Question: I have been trying to set a custom AlertDialog but was not able to get correctly.
prompt.xml
'''
<?xml version="1.0" encoding="utf-8"?>
<RelativeLayout xmlns:android="http://schemas.android.com/apk/res/android"
android:layout_width="wrap_content"
android:layout_height="wrap_content"
android:background="#ffe3e3"
xmlns:tools="http://schemas.android.com/tools"
tools:ignore="HardcodedText">
<TextView
android:id="@+id/prompttitile"
android:layout_width="fill_parent"
android:layout_height="wrap_content"
android:gravity="center_vertical|left"
android:padding="5dp"
android:text="Error Title Here"
android:textColor="#c50200"
android:textSize="16sp"
android:textStyle="normal"
android:visibility="visible"
/>
<TextView
android:id="@+id/promptmessage"
android:layout_below="@+id/prompttitile"
android:layout_width="fill_parent"
android:layout_height="wrap_content"
android:gravity="center_vertical|center_horizontal"
android:padding="5dp"
android:text="Error Title Here"
android:textColor="#c50200"
android:textSize="16sp"
android:textStyle="normal" />
<LinearLayout
android:orientation="horizontal"
android:layout_width="fill_parent"
android:layout_height="wrap_content"
android:layout_below="@+id/promptmessage"
android:weightSum="2"
android:padding="10dp"
android:background="#333"
>
<Button
android:text="@android:string/no"
android:id="@+id/promptno"
android:layout_width="0sp"
android:layout_weight="1"
android:layout_height="wrap_content"
android:padding="7dp"
android:textColor="@android:color/black"
android:textSize="14sp"
android:textStyle="bold"
android:background="@drawable/button_selector"
android:layout_marginRight="5dp"
android:gravity="center"
/>
<Button
android:text="@android:string/ok"
android:id="@+id/promptok"
android:layout_width="0sp"
android:layout_weight="1"
android:layout_height="wrap_content"
android:padding="7dp"
android:textColor="@android:color/black"
android:textSize="14sp"
android:textStyle="bold"
android:background="@drawable/button_selector"
android:gravity="center"
/>
</LinearLayout>
</RelativeLayout>
'''

I am getting black color background at the top of the AlertDialog and I want to only the AlertDialog to be displayed.
'''
Dialog d=new Dialog(mContext);
d.setContentView(R.layout.prompt);
WindowManager.LayoutParams lp = new WindowManager.LayoutParams();
lp.width = WindowManager.LayoutParams.WRAP_CONTENT;
lp.height = WindowManager.LayoutParams.WRAP_CONTENT;
d.getWindow().setAttributes(lp);
d.show();
'''
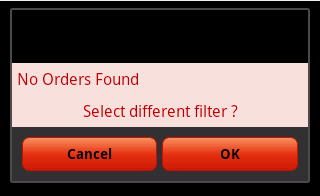
Answer: '''
Dialog d=new Dialog(this);
//Add this
d.requestWindowFeature(Window.FEATURE_NO_TITLE);
d.setContentView(R.layout.prompt);
WindowManager.LayoutParams lp = new WindowManager.LayoutParams();
lp.width = WindowManager.LayoutParams.WRAP_CONTENT;
lp.height = WindowManager.LayoutParams.WRAP_CONTENT;
d.getWindow().setAttributes(lp);
d.show();
'''